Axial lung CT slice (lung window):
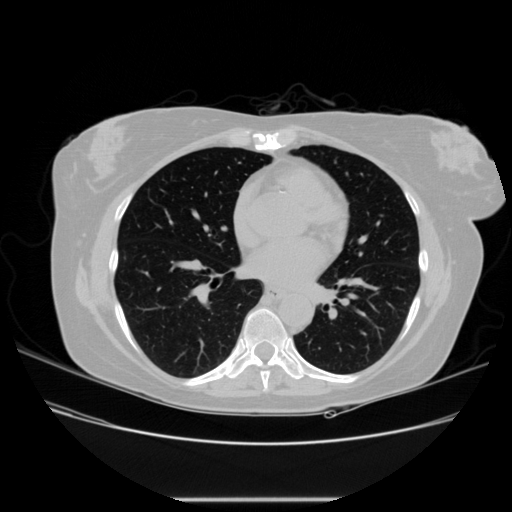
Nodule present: no